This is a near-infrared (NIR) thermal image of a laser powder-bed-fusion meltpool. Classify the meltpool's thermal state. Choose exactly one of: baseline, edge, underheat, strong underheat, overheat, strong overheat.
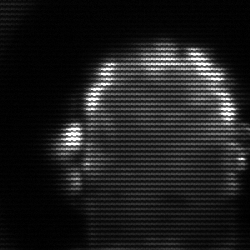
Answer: baseline